Field crop: tomato
Growth stage: 1
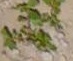
Species: portulaca